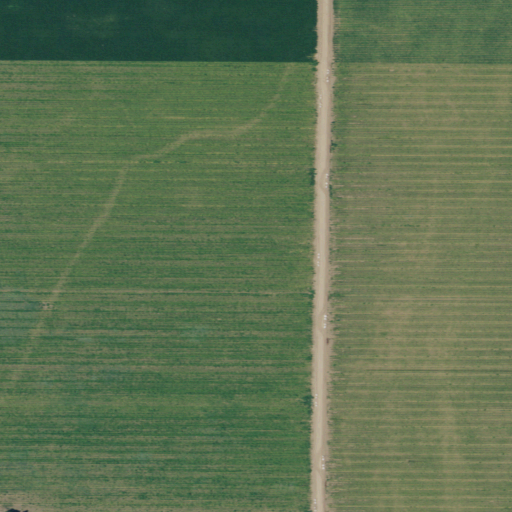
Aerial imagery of depression(s) in California named Mormon Basin containing only cultivated crops